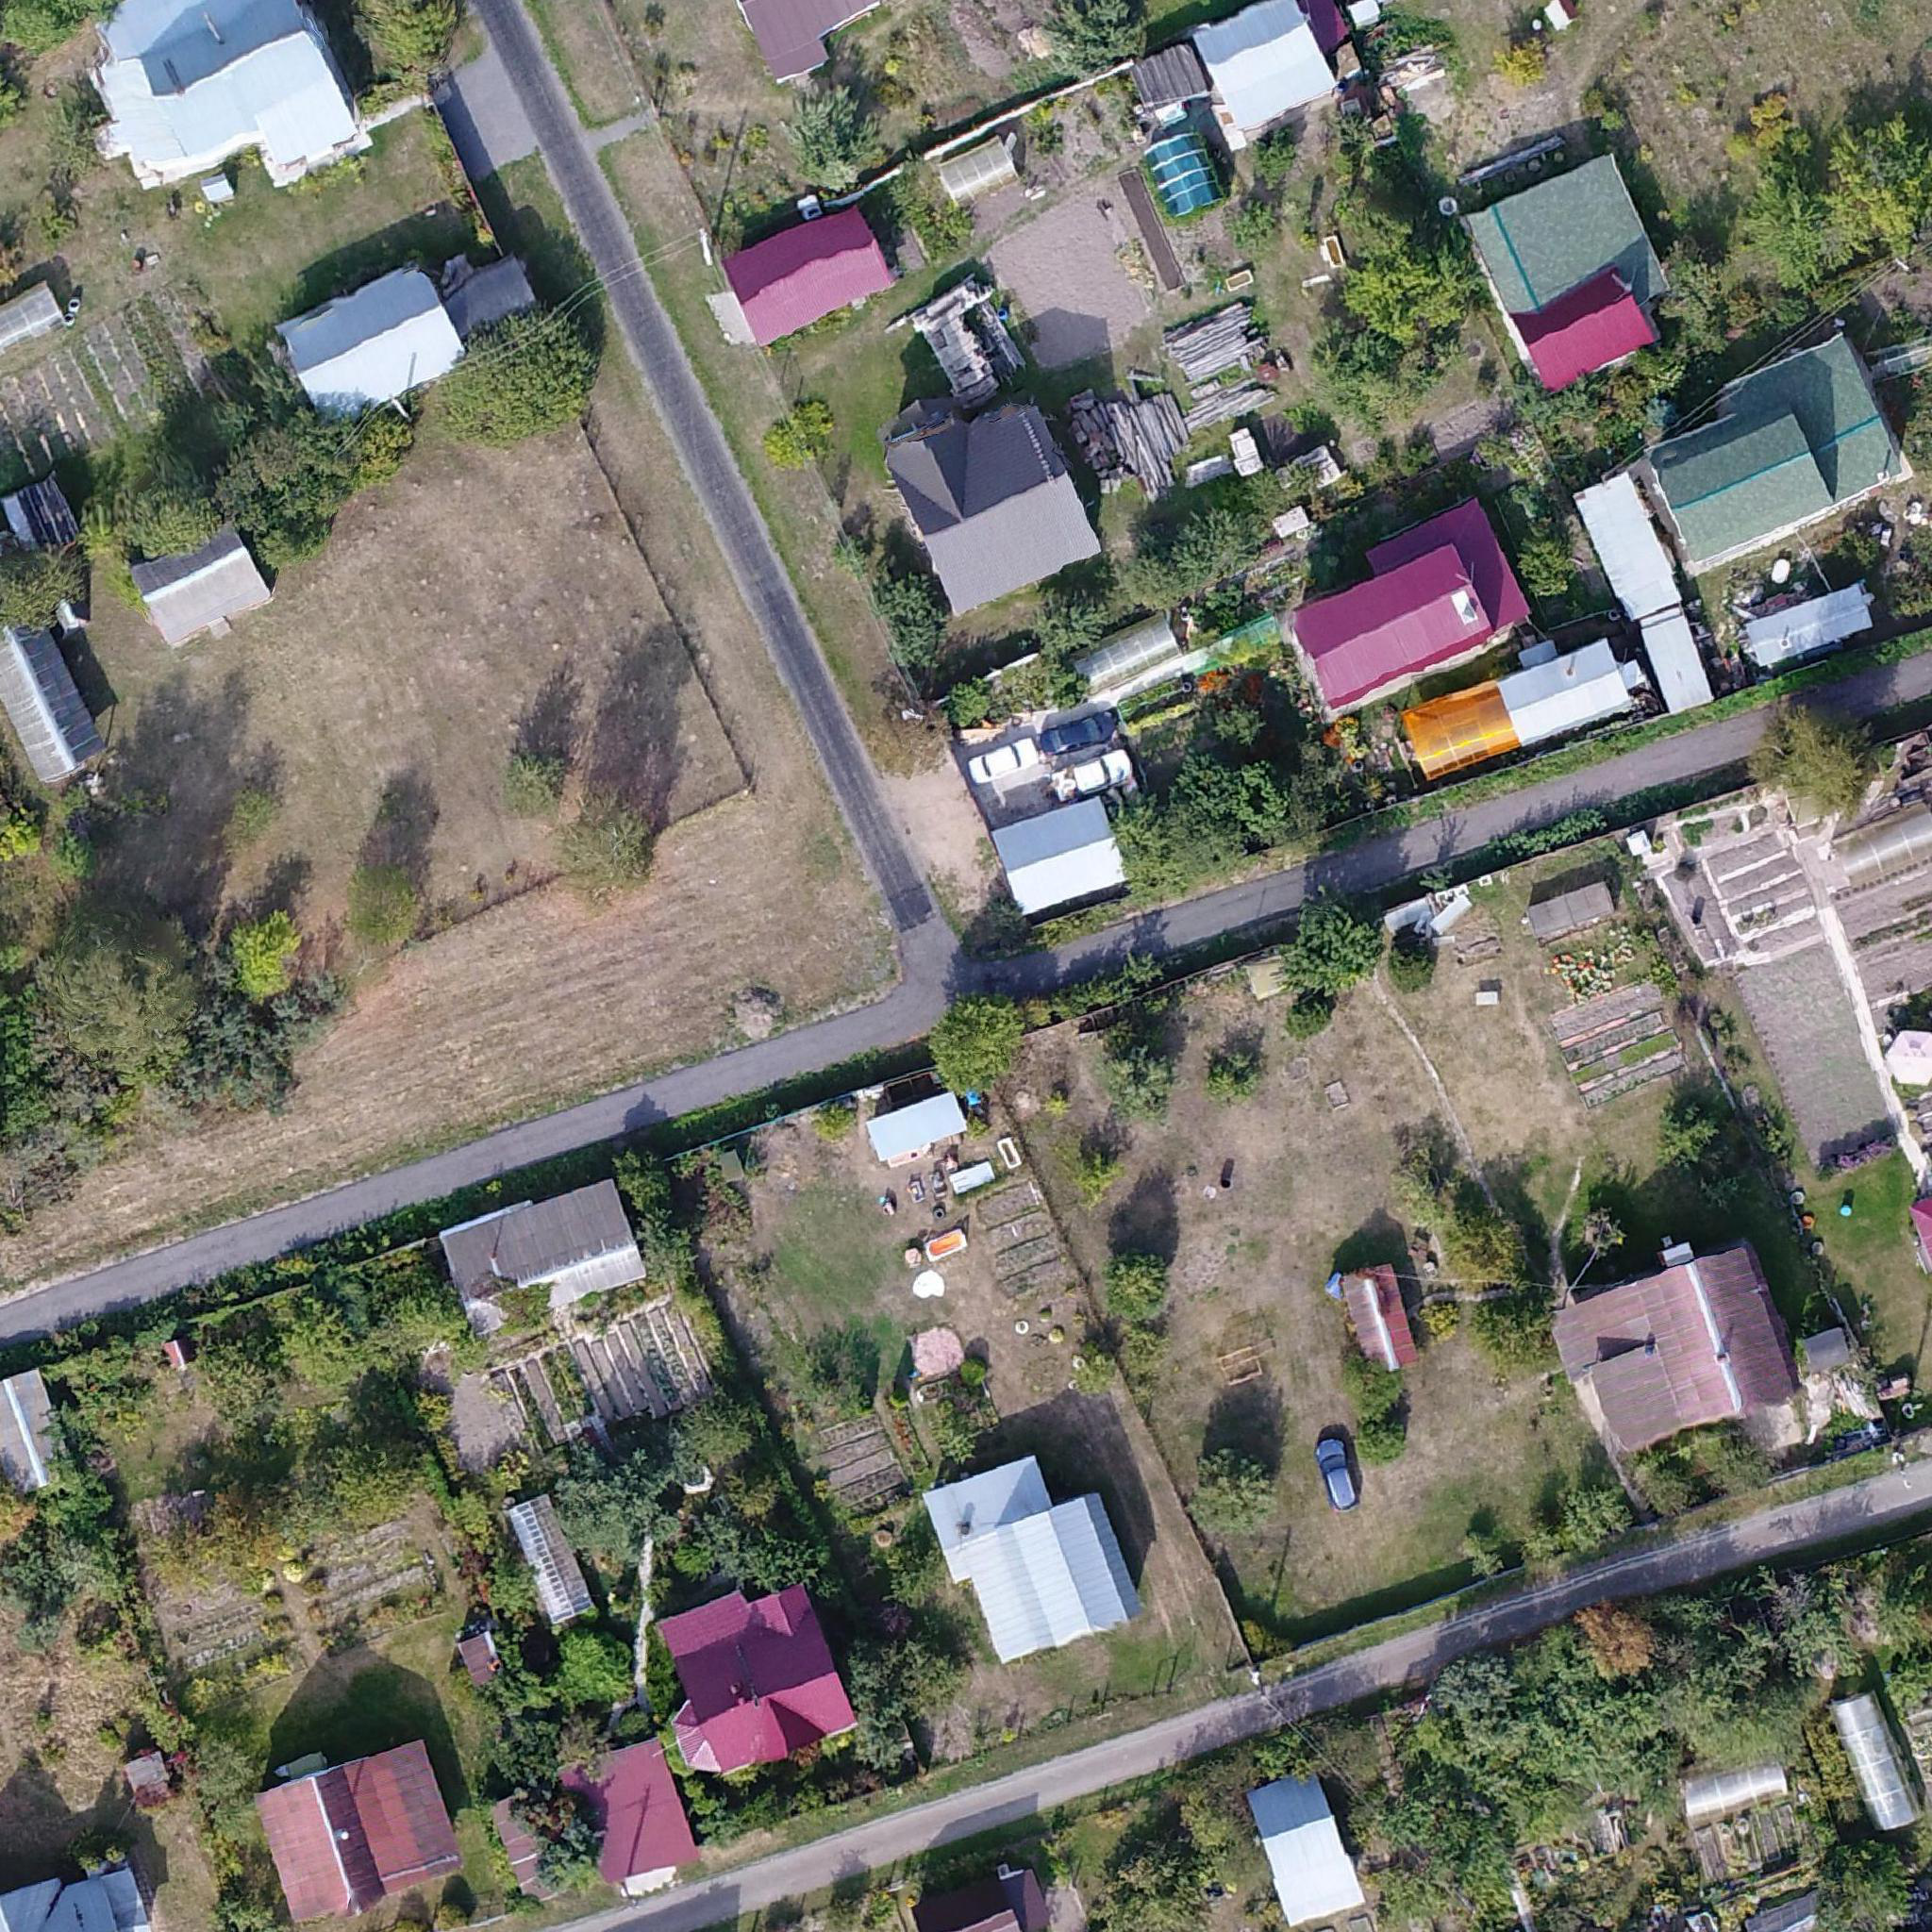
Biome: Sarmatic mixed forests